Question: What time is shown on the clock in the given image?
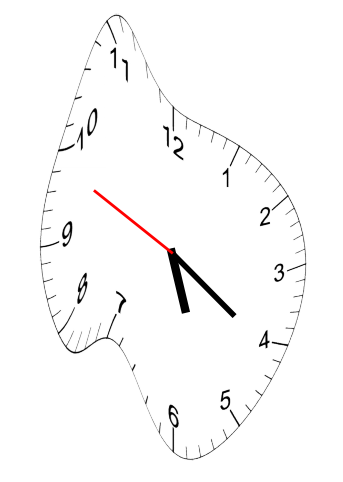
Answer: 05:20:49